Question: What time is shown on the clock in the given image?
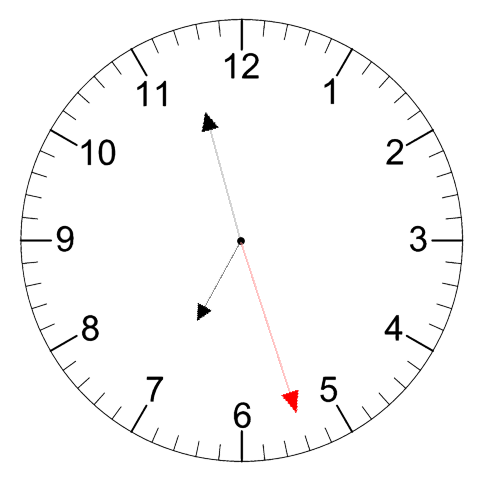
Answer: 06:57:27